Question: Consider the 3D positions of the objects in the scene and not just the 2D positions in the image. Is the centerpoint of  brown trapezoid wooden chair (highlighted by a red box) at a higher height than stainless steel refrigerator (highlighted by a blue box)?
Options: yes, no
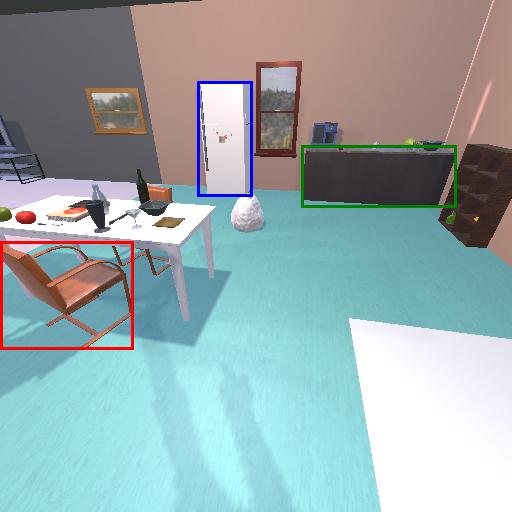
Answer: yes